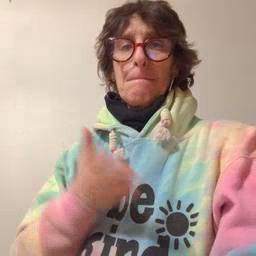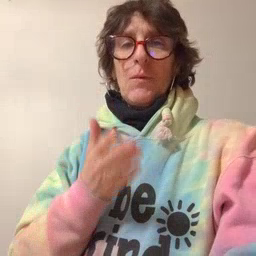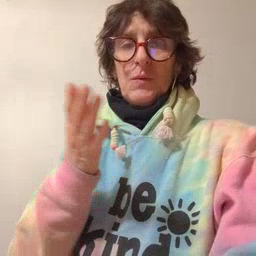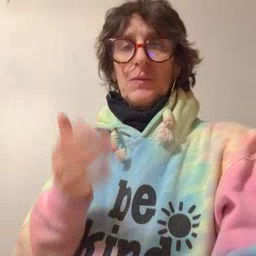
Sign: boat